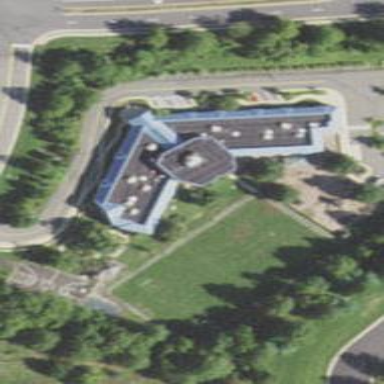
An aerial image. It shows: School building.